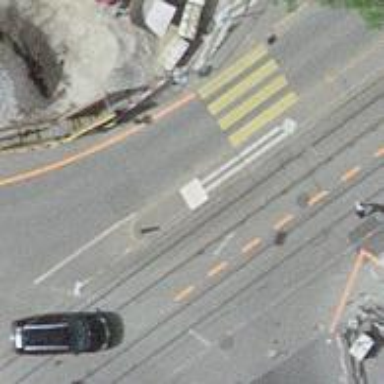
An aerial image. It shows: Tram crossing on the railway.